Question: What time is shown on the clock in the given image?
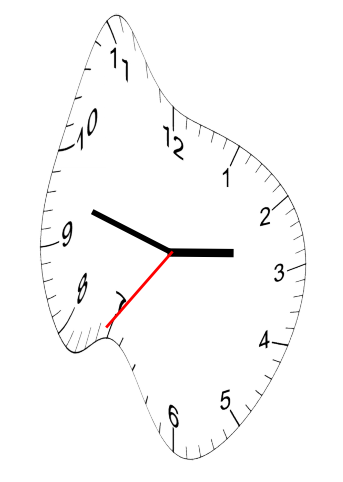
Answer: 02:47:36